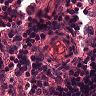
Metastatic tissue present: no